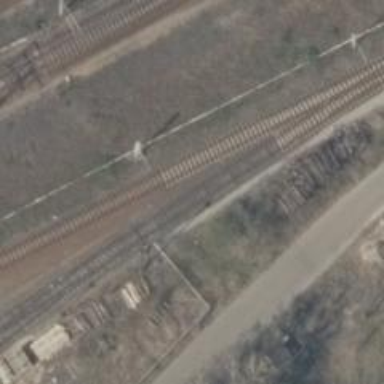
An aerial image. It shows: Railway switch.